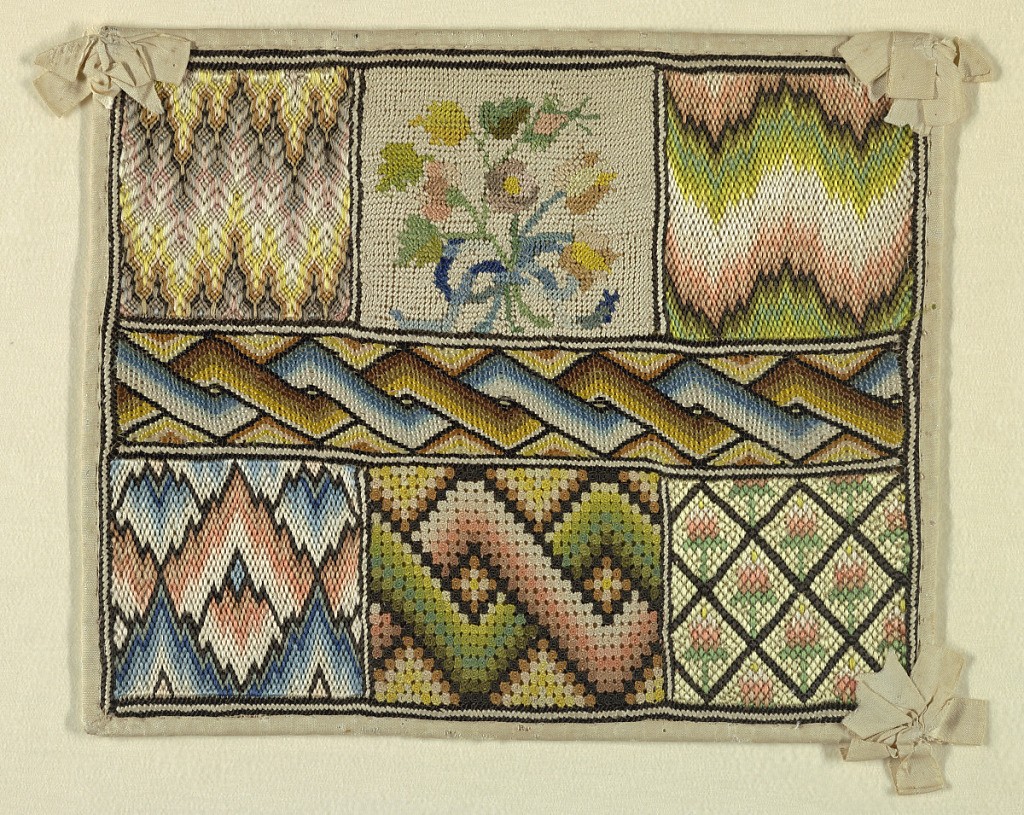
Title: Sampler
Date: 18th century
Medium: linen, silk, paper Technique: canvas, tent, Gobelin, and rococo stitches
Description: Sampler divided into seven compartments; five showing geometric designs and two floral. Mounted on heavy paper and bound with white silk ribbon, bows at three corners. One ribbon missing.